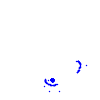
Particle: kaon